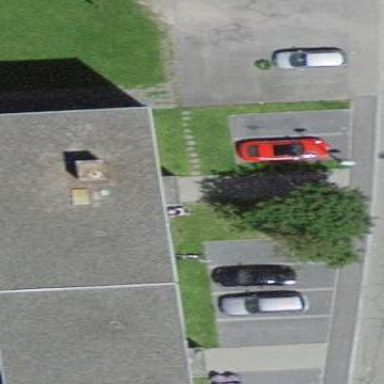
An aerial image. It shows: Apartment building with flat roof.